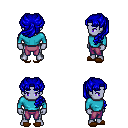
a pixel art fantasy rpg character, male body template, dark elf, purple skin, teal long-sleeve shirt, magenta pants, blue princess hairstyle, brown slippers, four views (front, back, left, right), 2x2 character sprite sheet, small pixel art, hard edges, no anti-aliasing